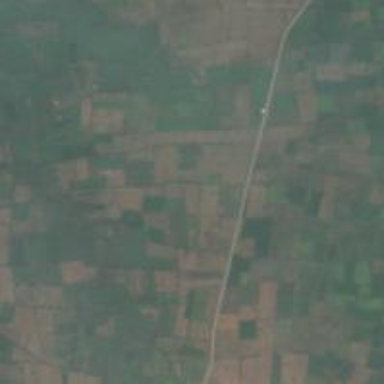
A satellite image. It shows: Trunk highway.